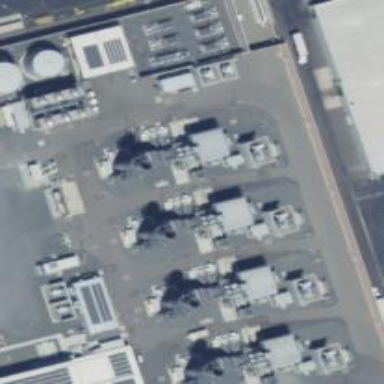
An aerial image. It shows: Gas turbine power generator.